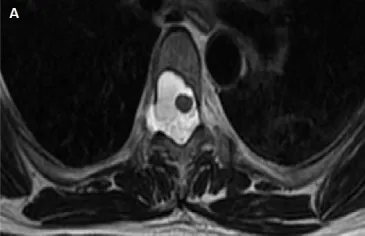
Sagittal.
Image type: radiology (mri)